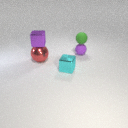
large red metal sphere to the left of small purple rubber sphere